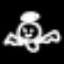
Label: angel